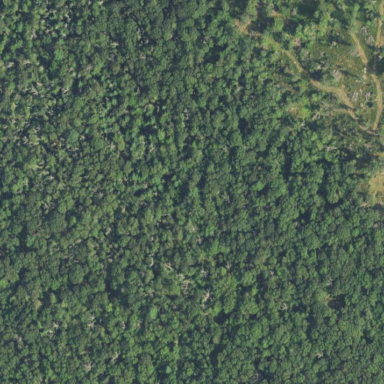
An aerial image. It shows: Mixed woodland with various types of leaves.